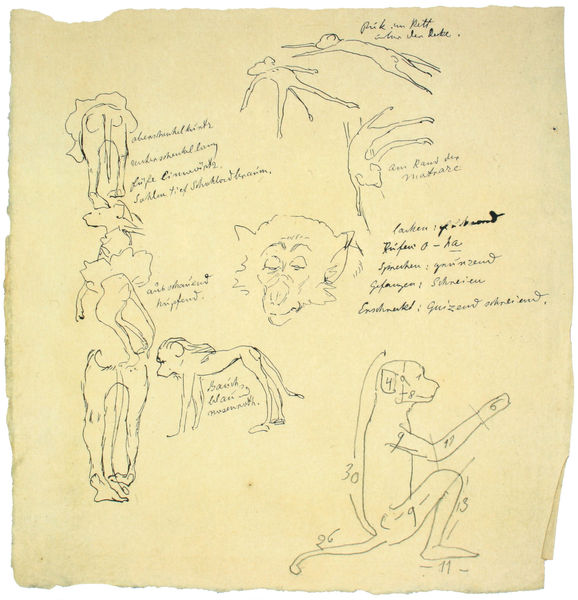
Titel: Skizzen von dem Affen Puk
Künstler: Gabriel von Max
Standort: München
Institution: Städtische Galerie im Lenbachhaus
Schlagwörter: blau, kopf, körper, bewegung, rücken, skizze, zeichnung, tier, tiere, gesicht, hände, sitzend, affe, beine, schwanz, schrift, papier, liegen, studie, face, nose, old, sitting, zahlen, liegend, seite, bleistift, studien, springen, head, löwe, drawing, paper, mouth, animals, dog, sketch, tail, pen, writing, handschrift, elf, laufend, affen, arms, hinterteil, notizen, ink, draft, notes, maße, side view, back, study, measurements, animal, legs, monkey, tierstudien, ape, jump, stift, structure, body, torn, hund, heads, text, anatomy, diagram, words, prone, numbers, leap, sketches, number, behind, handwriting, limbs, drowing, evolution, monkeys, cursive, sackmeister, apes, primates, papiwr, anatomie, naturwissenschaft, baboons, baboon, field sketch, field notes, body structure, side veiwe